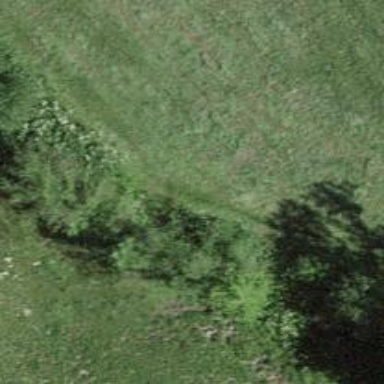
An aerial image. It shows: Grassy path.